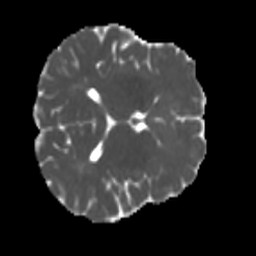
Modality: MD
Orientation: axial
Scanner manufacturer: siemens
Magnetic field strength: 3 T
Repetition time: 4 s
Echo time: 0.0594 s